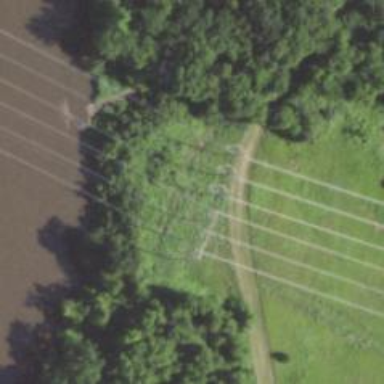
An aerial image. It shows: H-frame designed tower for power lines.